Question: I am trying to create an ajax function that when called returns info to newly created modal, can You help me out to find where the issue is?, I get the error "not found" whenever I try to access the URL in question, bellow I added a screenshot of my terminal and all the related files.
views.py
'''
@require_POST()
def form_create(request, model):
if request.method == "POST":
return HttpResponse("the model requested is")
'''
urls.py
'''
url(r'^forms/(?P<model>[\W-]+)/$','.views.form_create'),
'''
Ajax call in html template
'''
$.ajax({
url: "/forms/"+model+"/",
type: "POST",
cache: false,
success:
function(result){
$("#myModalLabel").html(result);
$("#companyModal").modal("show");
},
error:
function(xhr){
alert("Error: " + xhr.statusText);
return false;
}
});
'''

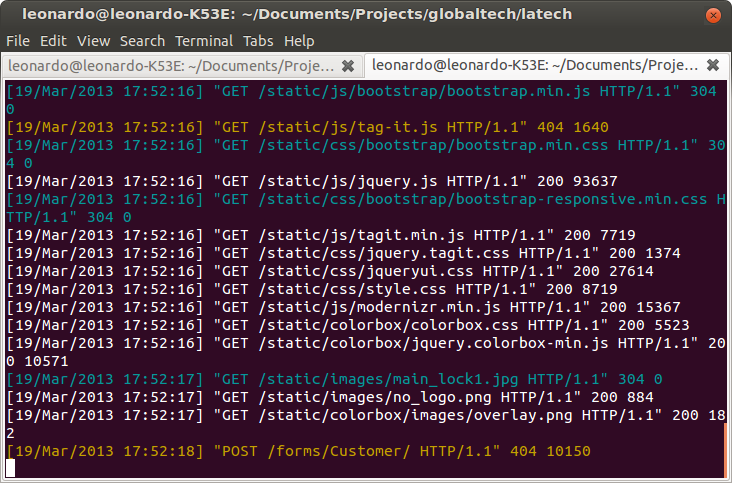
Answer: '''
$.ajax({
url: "/forms/"+model+"/",
type: "POST",
cache: false,
data: { 'csrfmiddlewaretoken': '{{csrf_token}}' },
success:
function(result){
$("#myModalLabel").html(result);
$("#companyModal").modal("show");
},
error:
function(xhr){
alert("Error: " + xhr.statusText);
//alert(xhr.responseText) --> to get the full details of error
return false;
}
});
'''